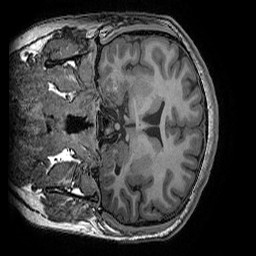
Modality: T1w
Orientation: coronal
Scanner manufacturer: ge
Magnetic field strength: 3 T
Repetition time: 0.008184 s
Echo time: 0.003192 s